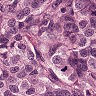
Metastatic tissue present: yes